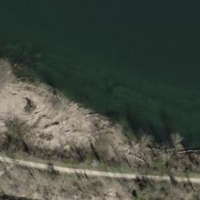
EUNIS habitat code: 15
Species observed at this site:
Castor fiber
Prunus padus
Lonicera acuminata